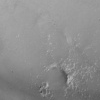
Atmospheric dust classification: not_dusty